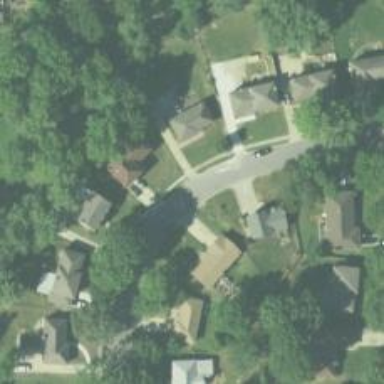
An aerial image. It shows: Residential road.